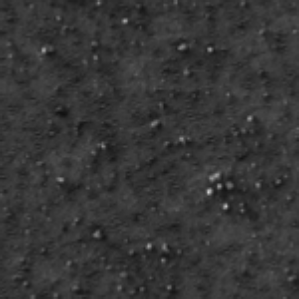
Label: frost